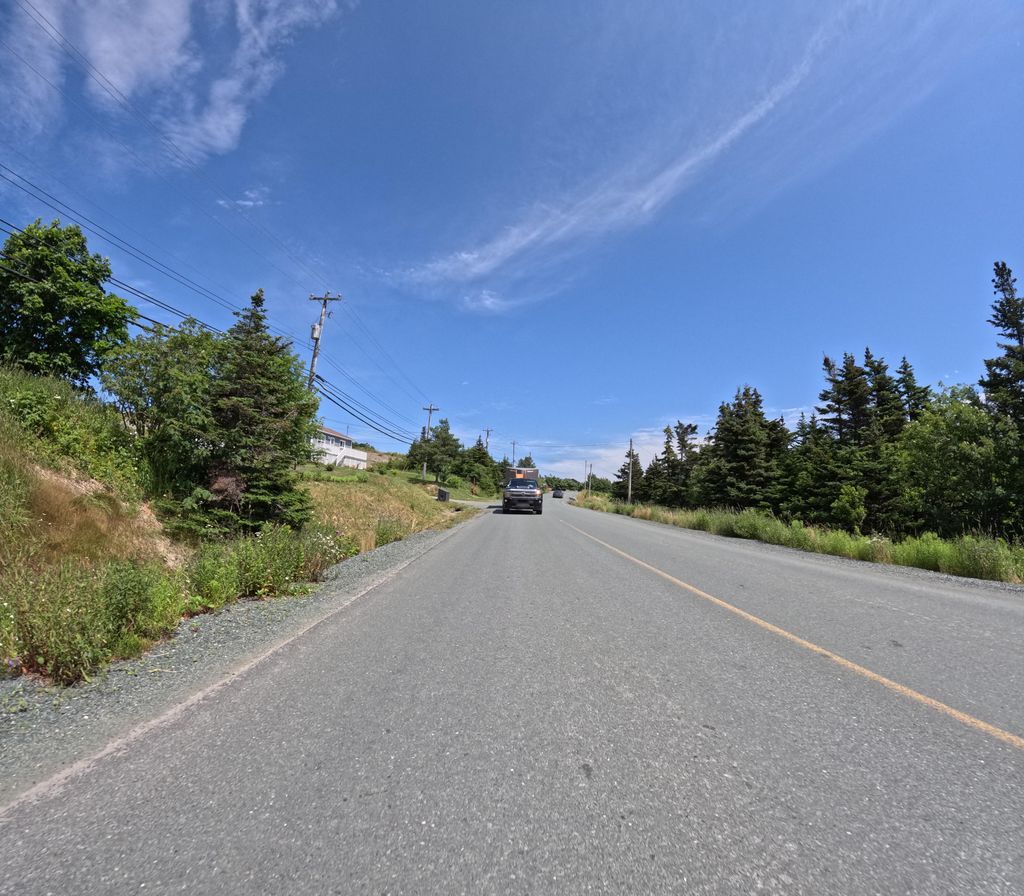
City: st_johns